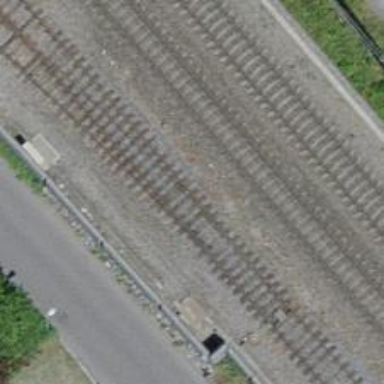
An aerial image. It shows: Single-track railway with electrified contact lines.